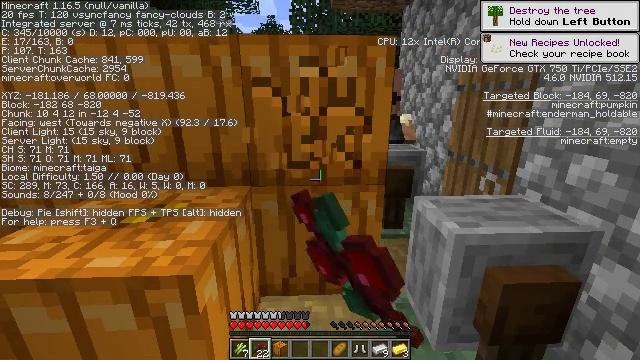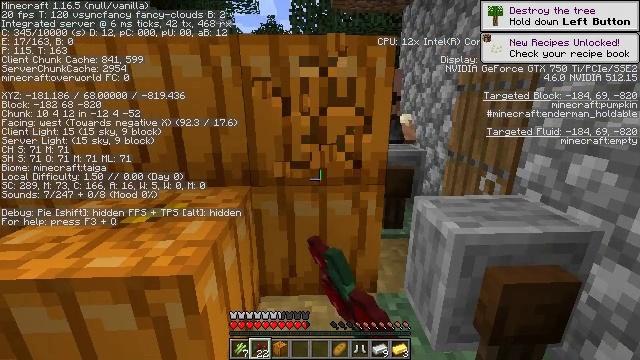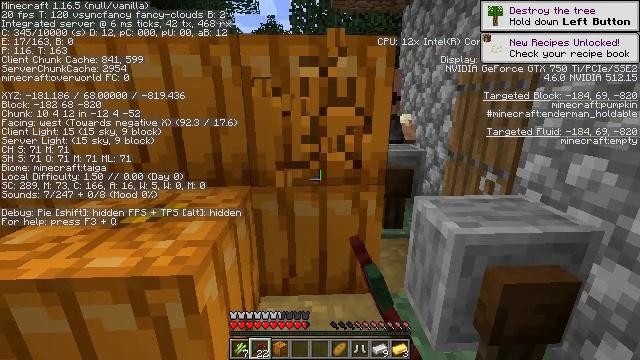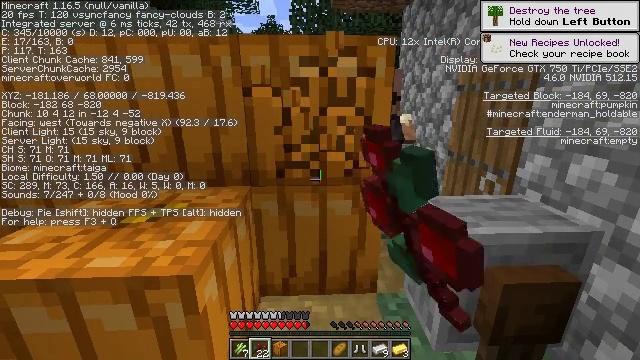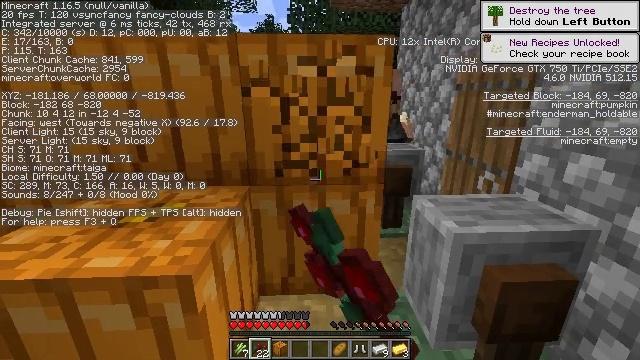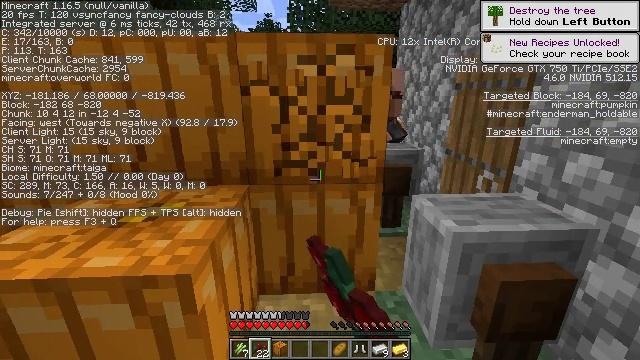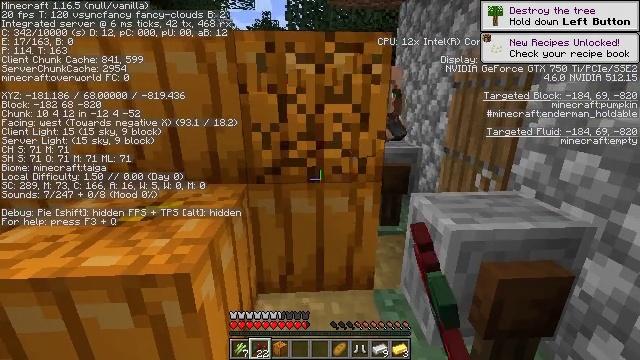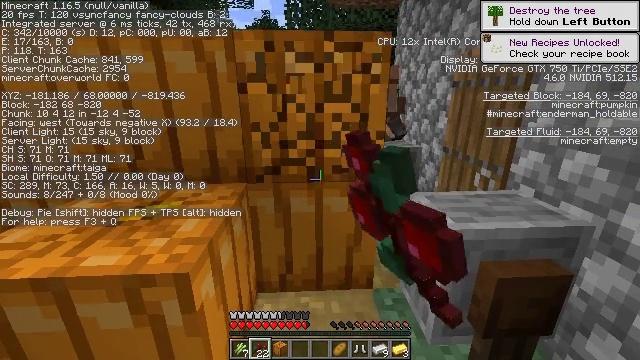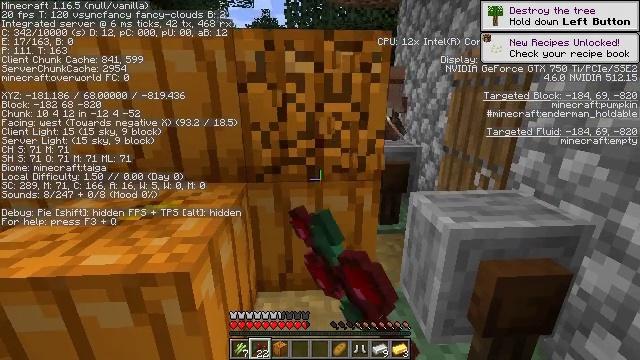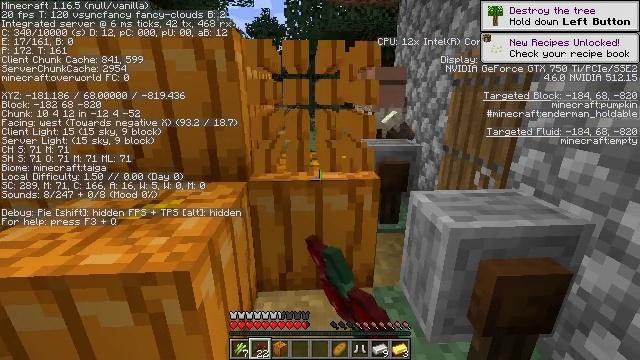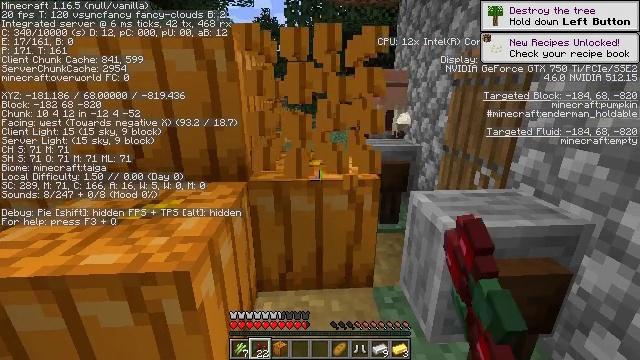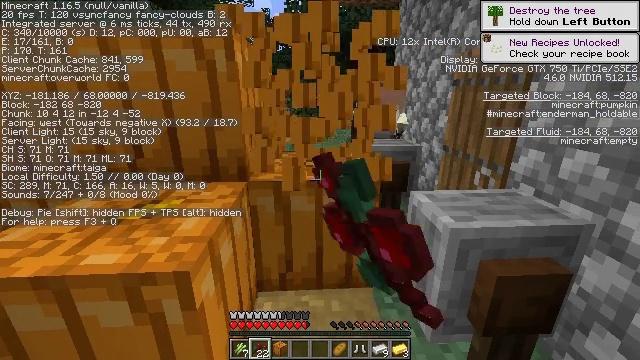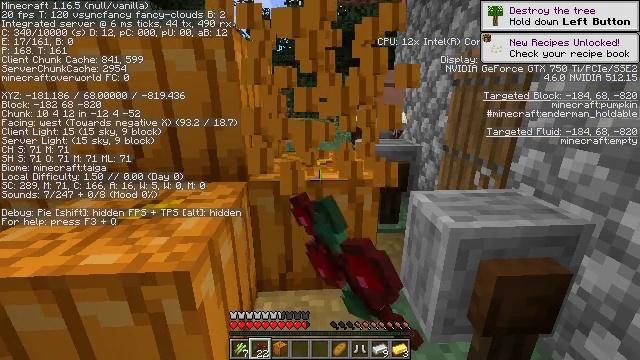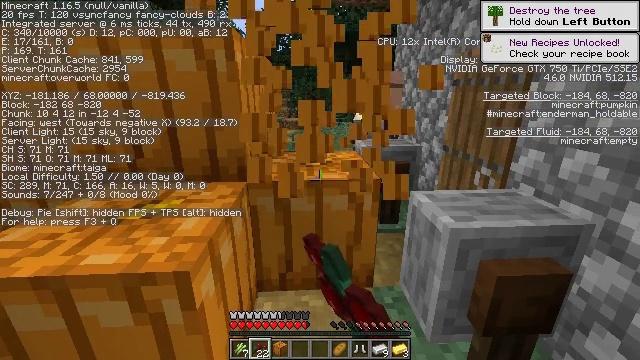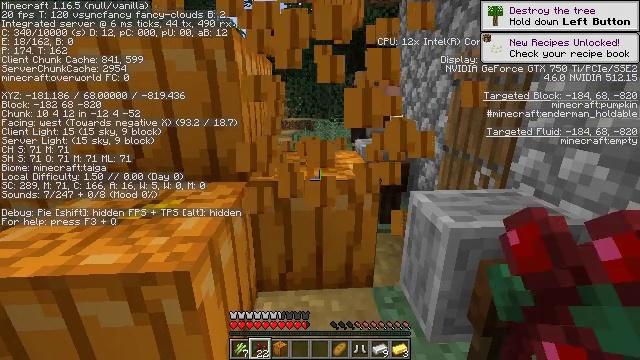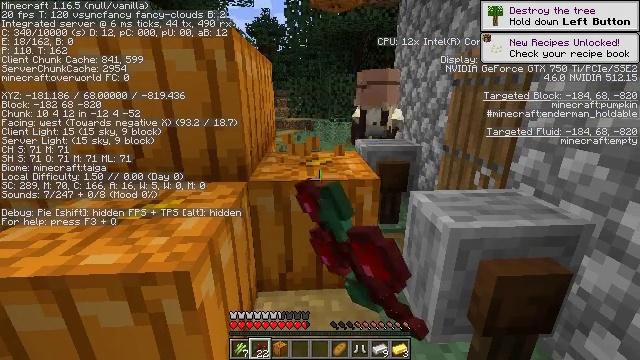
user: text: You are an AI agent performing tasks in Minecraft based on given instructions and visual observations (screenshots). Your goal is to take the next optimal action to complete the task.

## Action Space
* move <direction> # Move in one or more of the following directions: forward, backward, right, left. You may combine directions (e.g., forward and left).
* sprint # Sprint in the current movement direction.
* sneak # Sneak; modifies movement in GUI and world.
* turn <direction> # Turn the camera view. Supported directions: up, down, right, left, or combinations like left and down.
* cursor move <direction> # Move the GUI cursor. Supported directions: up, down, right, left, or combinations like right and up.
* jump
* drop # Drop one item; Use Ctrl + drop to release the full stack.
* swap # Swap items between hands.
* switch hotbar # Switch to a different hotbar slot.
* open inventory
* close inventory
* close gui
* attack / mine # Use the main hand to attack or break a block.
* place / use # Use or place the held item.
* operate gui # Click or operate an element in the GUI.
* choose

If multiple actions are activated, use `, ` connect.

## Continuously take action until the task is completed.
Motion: motion action
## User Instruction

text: Collect the pumpkin by holding left button.
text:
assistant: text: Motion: attack / mine
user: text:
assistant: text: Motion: attack / mine
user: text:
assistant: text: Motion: attack / mine
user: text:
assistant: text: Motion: attack / mine
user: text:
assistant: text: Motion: attack / mine
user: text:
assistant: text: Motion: attack / mine
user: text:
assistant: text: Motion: attack / mine
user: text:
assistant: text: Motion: attack / mine
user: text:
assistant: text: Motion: attack / mine
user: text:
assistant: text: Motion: attack / mine
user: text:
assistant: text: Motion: attack / mine
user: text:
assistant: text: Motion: attack / mine
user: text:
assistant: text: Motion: attack / mine
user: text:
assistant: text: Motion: attack / mine
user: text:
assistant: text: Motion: attack / mine
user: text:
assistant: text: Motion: attack / mine
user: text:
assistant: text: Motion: attack / mine
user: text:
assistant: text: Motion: turn down, attack / mine
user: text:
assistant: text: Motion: turn down, attack / mine
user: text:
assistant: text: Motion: attack / mine
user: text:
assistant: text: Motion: attack / mine
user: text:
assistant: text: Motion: attack / mine
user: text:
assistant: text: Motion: attack / mine
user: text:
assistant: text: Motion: attack / mine
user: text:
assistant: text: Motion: attack / mine
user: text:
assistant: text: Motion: attack / mine
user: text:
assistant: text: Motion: attack / mine
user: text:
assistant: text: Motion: attack / mine
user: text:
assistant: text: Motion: attack / mine
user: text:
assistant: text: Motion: attack / mine